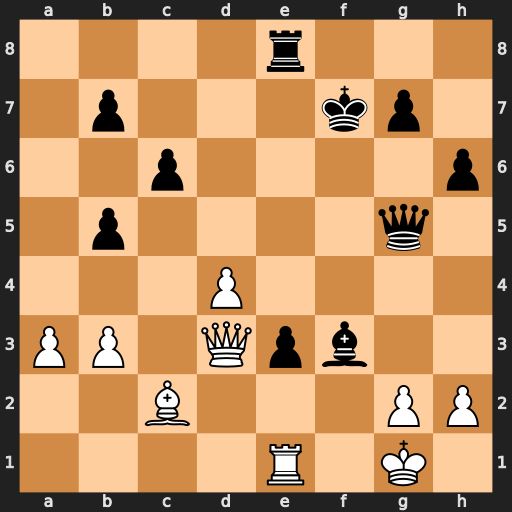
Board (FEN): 4r3/1p3kp1/2p4p/1p4q1/3P4/PP1Qpb2/2B3PP/4R1K1
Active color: w
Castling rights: -
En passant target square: -
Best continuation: Qf1 Qxg2+ Qxg2 Bxg2 Kxg2